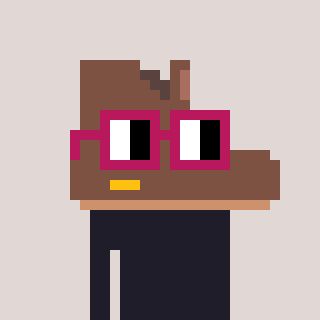
a pixel art character with square dark red glasses, a boot-shaped head and a bluegrey-colored body on a warm background